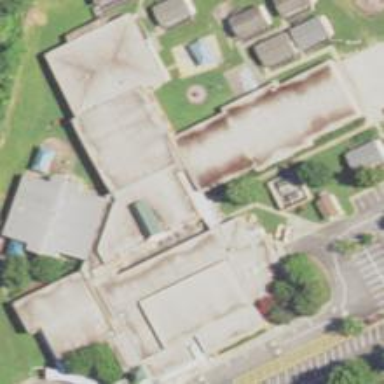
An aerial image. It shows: School building.